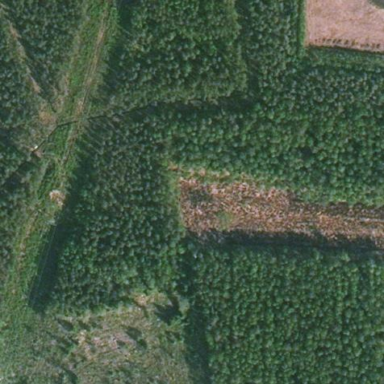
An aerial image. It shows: Mixed forest with various types of leaves.